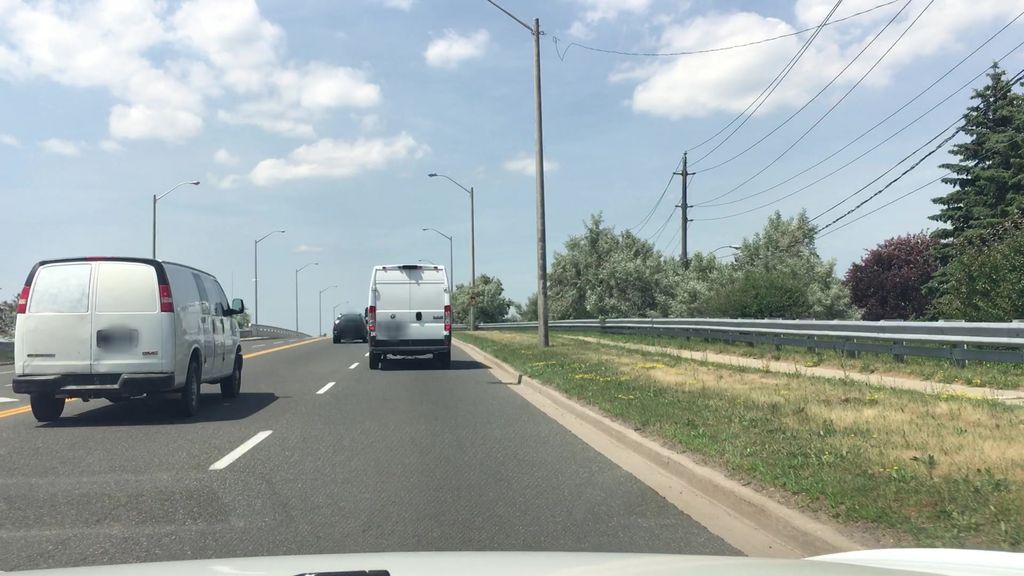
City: toronto